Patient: sex F, age 62
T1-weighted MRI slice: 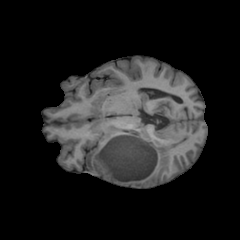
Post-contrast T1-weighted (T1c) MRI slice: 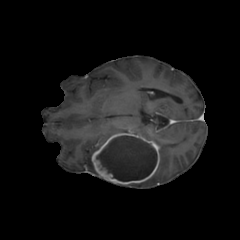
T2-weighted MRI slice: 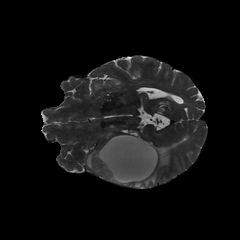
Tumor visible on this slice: yes
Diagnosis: Glioblastoma, IDH-wildtype
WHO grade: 4